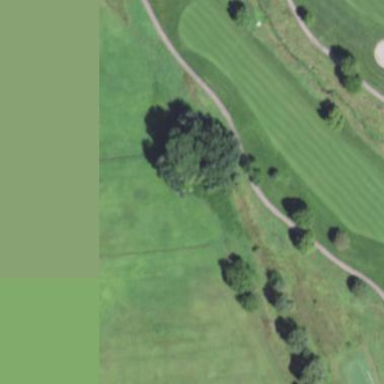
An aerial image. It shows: Grassy area designated as golf fairway.